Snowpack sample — Rabbit Ears Pass, Jackson County, Colorado, USA (12/17/25, 1:08 PM MST)
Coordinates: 40.387, -106.625
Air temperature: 34 °F
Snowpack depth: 46 cm
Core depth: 20 cm
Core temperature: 24.8 °F
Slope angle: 6°, slope face: 165°
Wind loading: medium
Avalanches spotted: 0
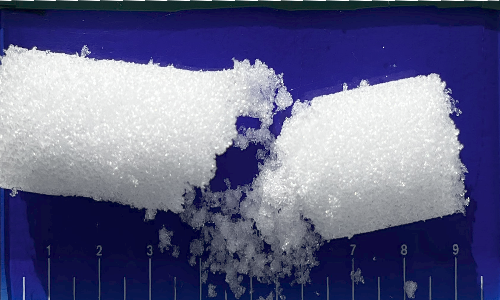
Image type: core
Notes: No avalanches spotted nearby, although collected in a meadowy area with minimal risk on this face of the pass.